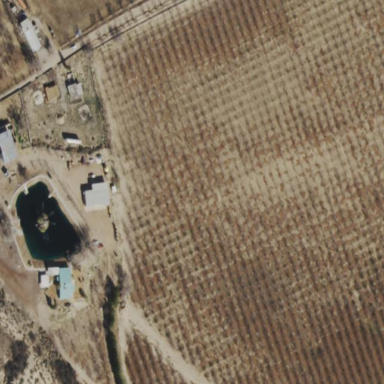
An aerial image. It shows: Orchard.